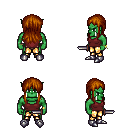
a pixel art fantasy rpg character, male body template, orc, green skin, maroon pirate shirt, gold greaves, brunette unkempt hairstyle, bracelets, metal boots, dagger, four views (front, back, left, right), 2x2 character sprite sheet, small pixel art, hard edges, no anti-aliasing